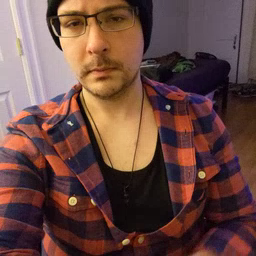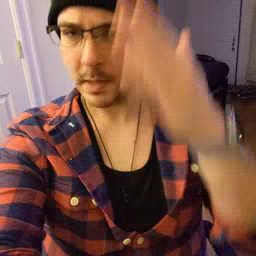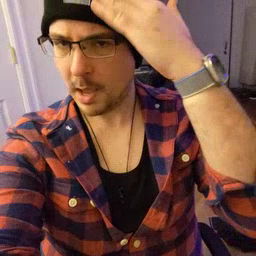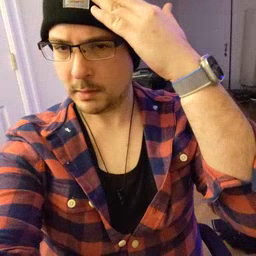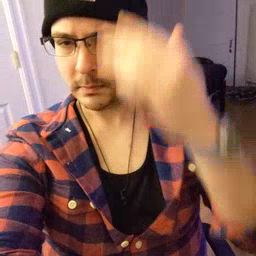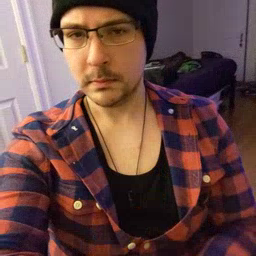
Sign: hat